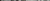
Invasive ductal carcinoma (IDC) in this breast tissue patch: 0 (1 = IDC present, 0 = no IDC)